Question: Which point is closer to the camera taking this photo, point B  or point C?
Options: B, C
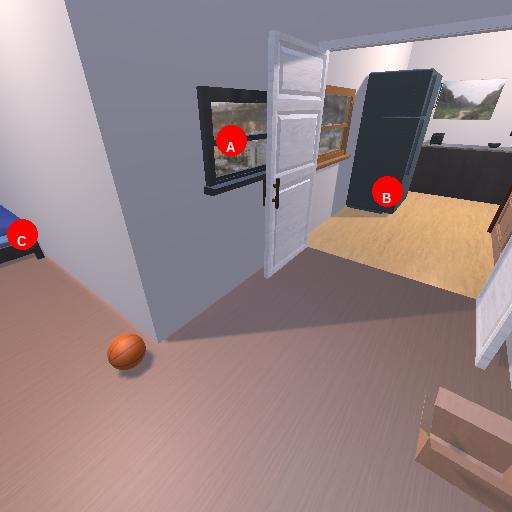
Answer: B